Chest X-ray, AP view. Patient: 50 years old, sex F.
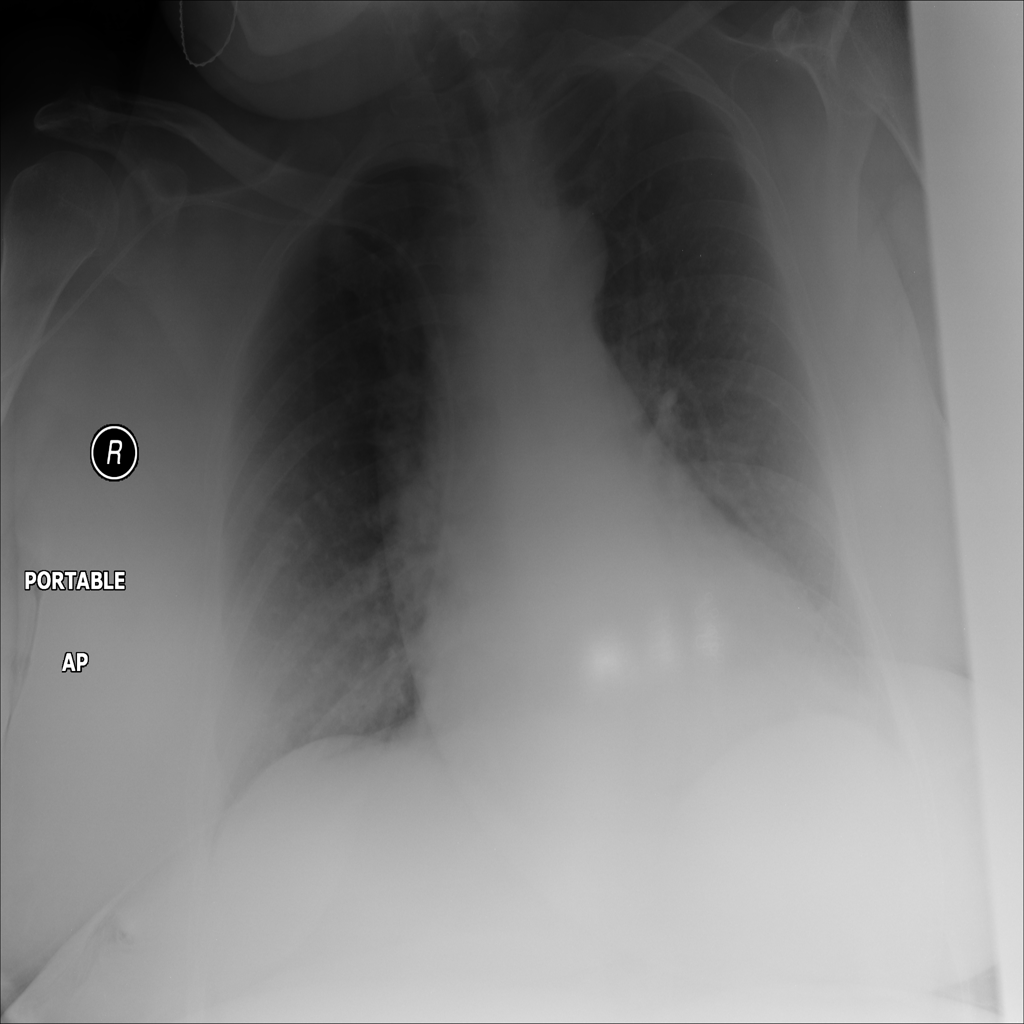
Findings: No Finding